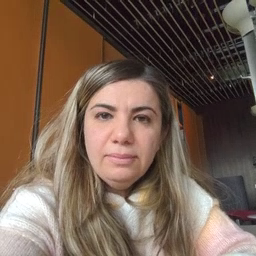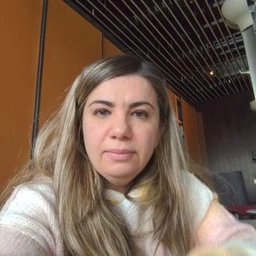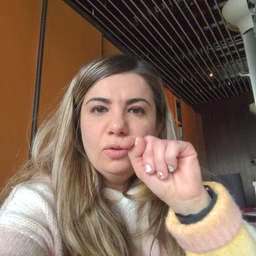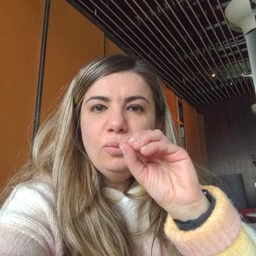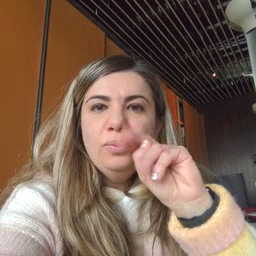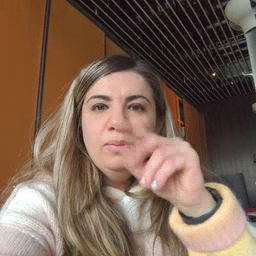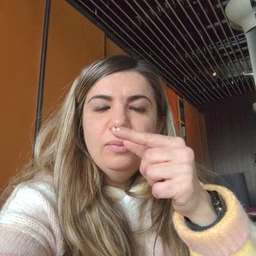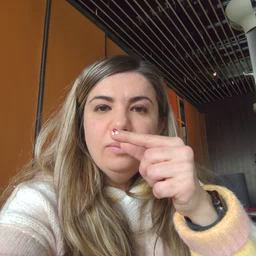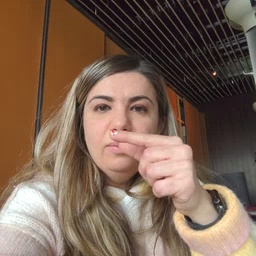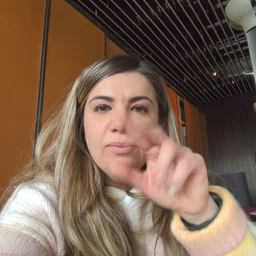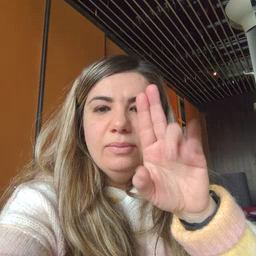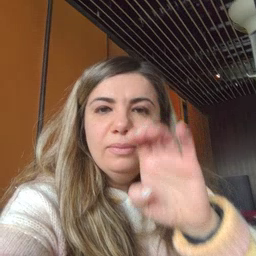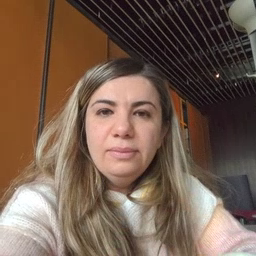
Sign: tongue